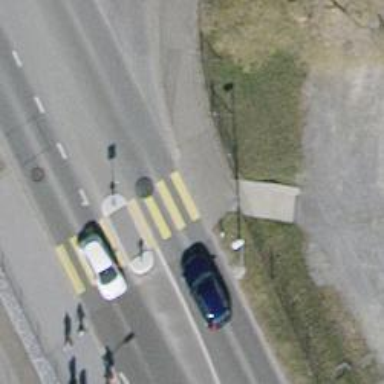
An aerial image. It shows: Marked crossing with zebra sign and island in the middle.